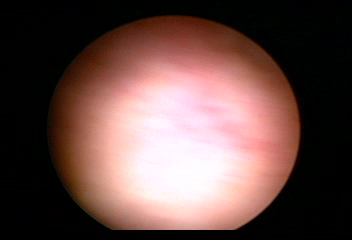
Modality: WLC
Class: Normal mucosa
Bladder cancer association: No